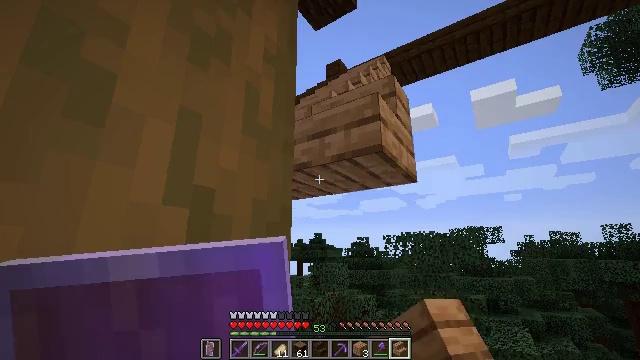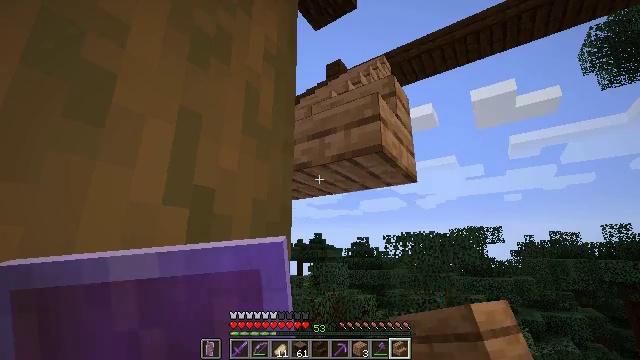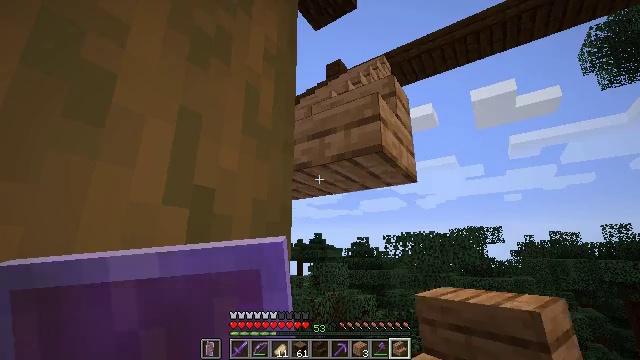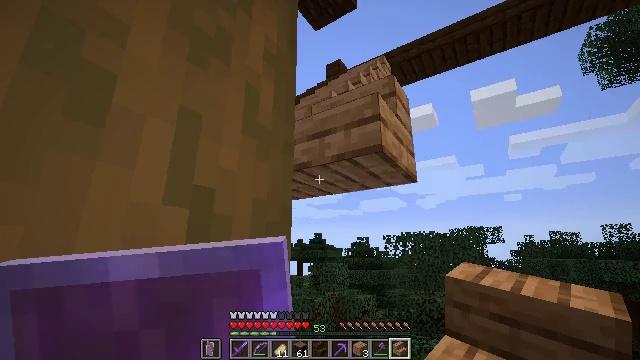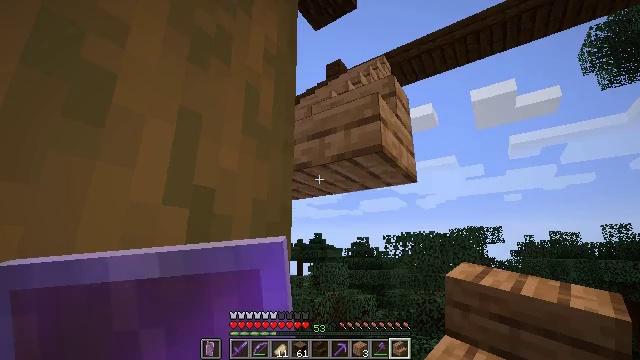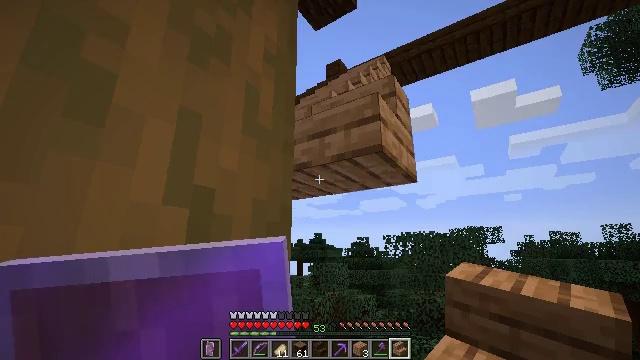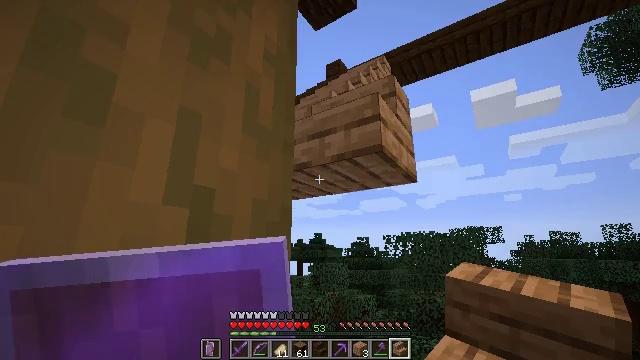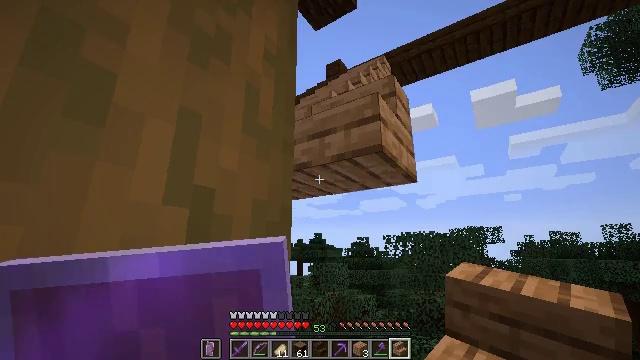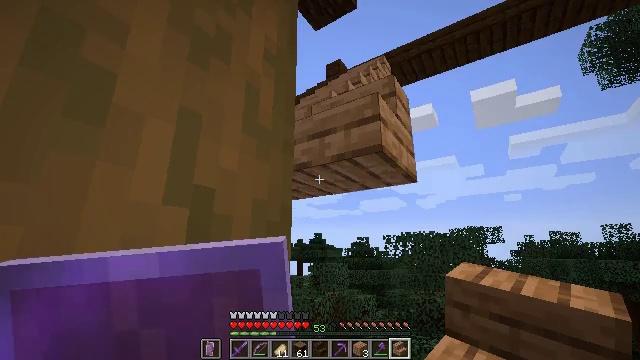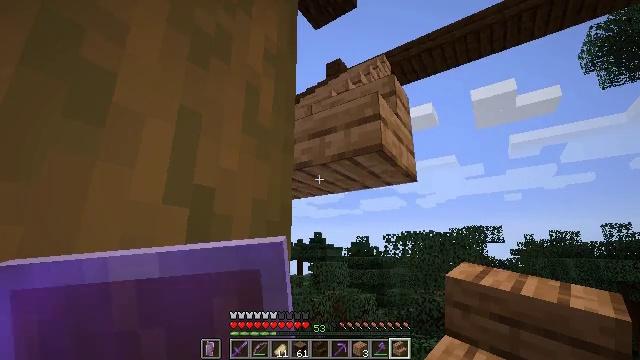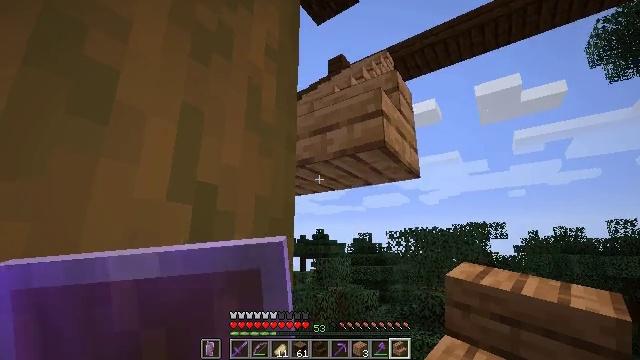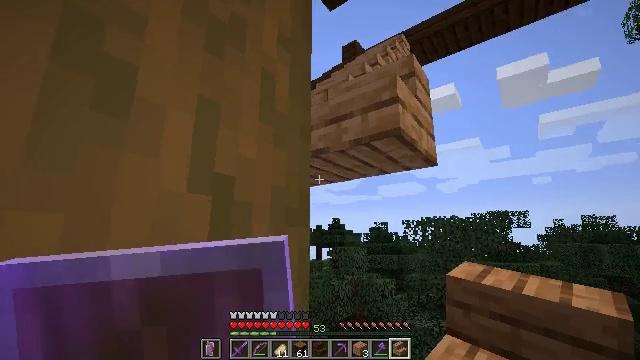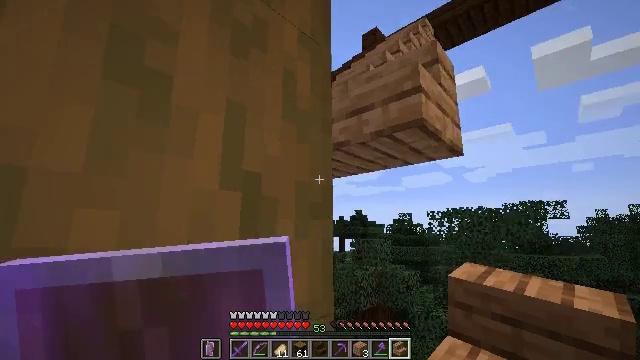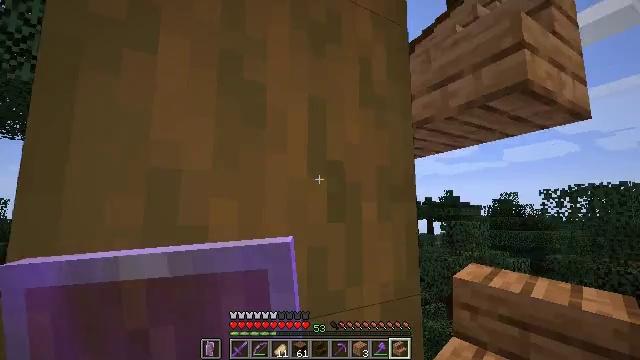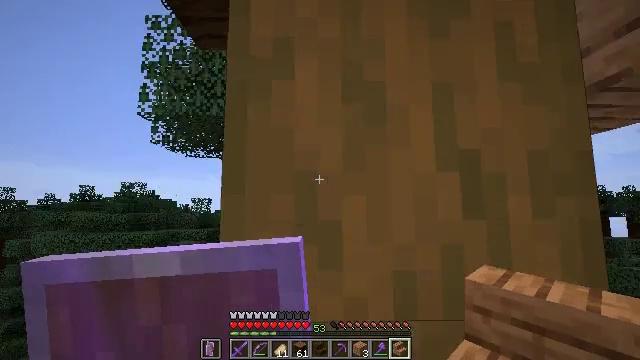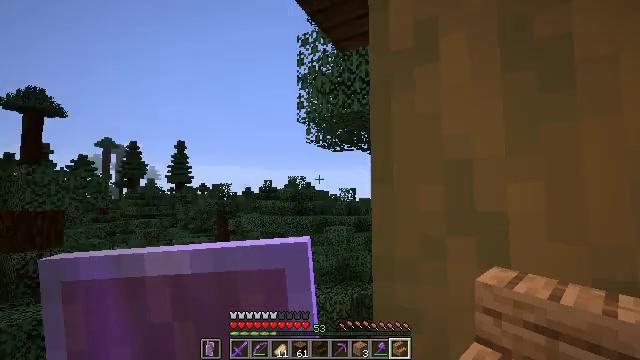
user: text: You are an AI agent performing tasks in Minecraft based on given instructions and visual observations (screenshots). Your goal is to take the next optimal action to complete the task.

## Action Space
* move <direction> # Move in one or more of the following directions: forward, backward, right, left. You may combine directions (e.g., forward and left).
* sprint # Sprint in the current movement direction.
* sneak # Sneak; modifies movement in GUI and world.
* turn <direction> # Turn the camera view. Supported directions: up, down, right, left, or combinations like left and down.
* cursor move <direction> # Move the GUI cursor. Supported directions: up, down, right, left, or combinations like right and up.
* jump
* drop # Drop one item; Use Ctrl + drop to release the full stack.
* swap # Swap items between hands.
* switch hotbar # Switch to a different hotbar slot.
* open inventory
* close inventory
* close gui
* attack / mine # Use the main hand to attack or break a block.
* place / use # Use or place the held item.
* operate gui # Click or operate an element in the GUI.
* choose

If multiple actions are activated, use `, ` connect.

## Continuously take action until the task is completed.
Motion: motion action
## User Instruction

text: Harvest stripped spruce log.
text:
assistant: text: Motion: sneak
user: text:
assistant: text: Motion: sneak
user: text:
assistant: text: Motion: sneak
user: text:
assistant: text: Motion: sneak
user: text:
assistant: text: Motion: sneak
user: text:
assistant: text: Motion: sneak
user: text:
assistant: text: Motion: sneak
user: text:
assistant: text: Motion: sneak
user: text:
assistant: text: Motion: sneak
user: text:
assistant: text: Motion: sneak
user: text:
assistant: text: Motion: sneak, turn left and down
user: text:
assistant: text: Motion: move back, sneak, turn left and down
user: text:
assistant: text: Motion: move back, sneak, turn left and down
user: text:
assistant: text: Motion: move back, sneak, turn left and down
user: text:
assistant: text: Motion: move back, sneak, turn left and down
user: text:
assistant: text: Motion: sneak, turn left and down
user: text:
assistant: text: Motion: sneak, turn left and down
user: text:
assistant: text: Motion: move left, sneak, turn left and down
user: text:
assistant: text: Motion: move left, sneak, turn down
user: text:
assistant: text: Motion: move left, sneak, turn down
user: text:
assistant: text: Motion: move left, sneak, turn right and down
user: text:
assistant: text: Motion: move left, sneak, turn right and down
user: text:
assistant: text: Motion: move left, sneak, turn right and down
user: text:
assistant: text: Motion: move left, turn right and down
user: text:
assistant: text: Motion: turn right and down
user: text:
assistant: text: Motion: turn right and down
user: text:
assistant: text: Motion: turn right and down
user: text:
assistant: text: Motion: turn right
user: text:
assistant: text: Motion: turn right and down
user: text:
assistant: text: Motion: move forward, turn right